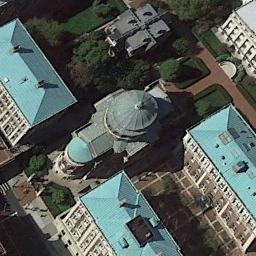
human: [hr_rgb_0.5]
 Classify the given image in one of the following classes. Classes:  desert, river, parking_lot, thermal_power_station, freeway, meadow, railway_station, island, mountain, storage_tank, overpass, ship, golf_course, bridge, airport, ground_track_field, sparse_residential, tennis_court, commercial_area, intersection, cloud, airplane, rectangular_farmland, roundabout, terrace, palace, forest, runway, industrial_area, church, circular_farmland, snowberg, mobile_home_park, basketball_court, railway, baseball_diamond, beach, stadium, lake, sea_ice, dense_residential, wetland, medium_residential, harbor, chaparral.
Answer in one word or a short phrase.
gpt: church